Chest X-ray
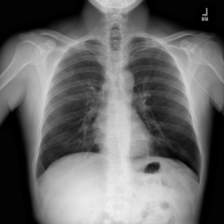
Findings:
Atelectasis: negative
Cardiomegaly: negative
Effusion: negative
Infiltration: negative
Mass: negative
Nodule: negative
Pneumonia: negative
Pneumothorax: negative
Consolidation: negative
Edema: negative
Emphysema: negative
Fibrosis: negative
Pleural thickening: negative
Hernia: negative